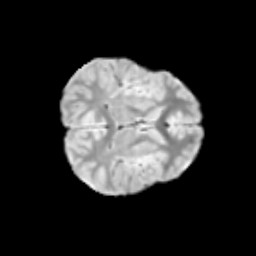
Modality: T2w
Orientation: axial
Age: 10
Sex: female
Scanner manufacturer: siemens
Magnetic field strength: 3 T
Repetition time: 3.8 s
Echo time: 0.07 s